Brain MRI, t2w sequence, axial 2D slice.
Patient: age 34, sex F, weight 95 kg, height 1.95 m
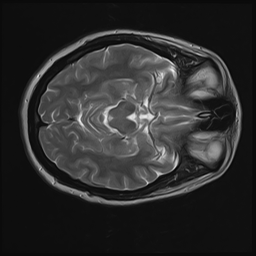